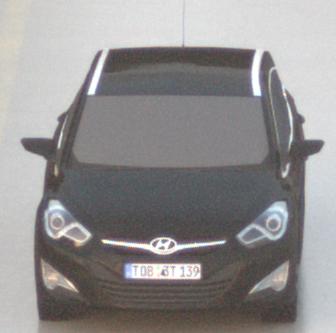
Make: Hyundai
Model: i40 Kombi 1.6 GDI
Detailed model: i40 (VF) Kombi
Model produced from: 2012/08
Model produced until: 2013/09
Doors: 5
Color: black
Road condition: wet road
Daytime: dawn
Contrast: low contrast